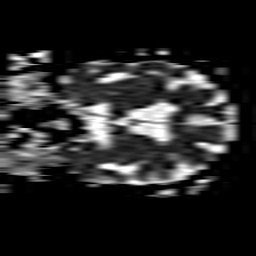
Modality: ADC
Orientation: coronal
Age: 85
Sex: female
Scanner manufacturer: philips
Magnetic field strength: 1.5 T
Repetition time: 3.391 s
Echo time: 0.06922 s